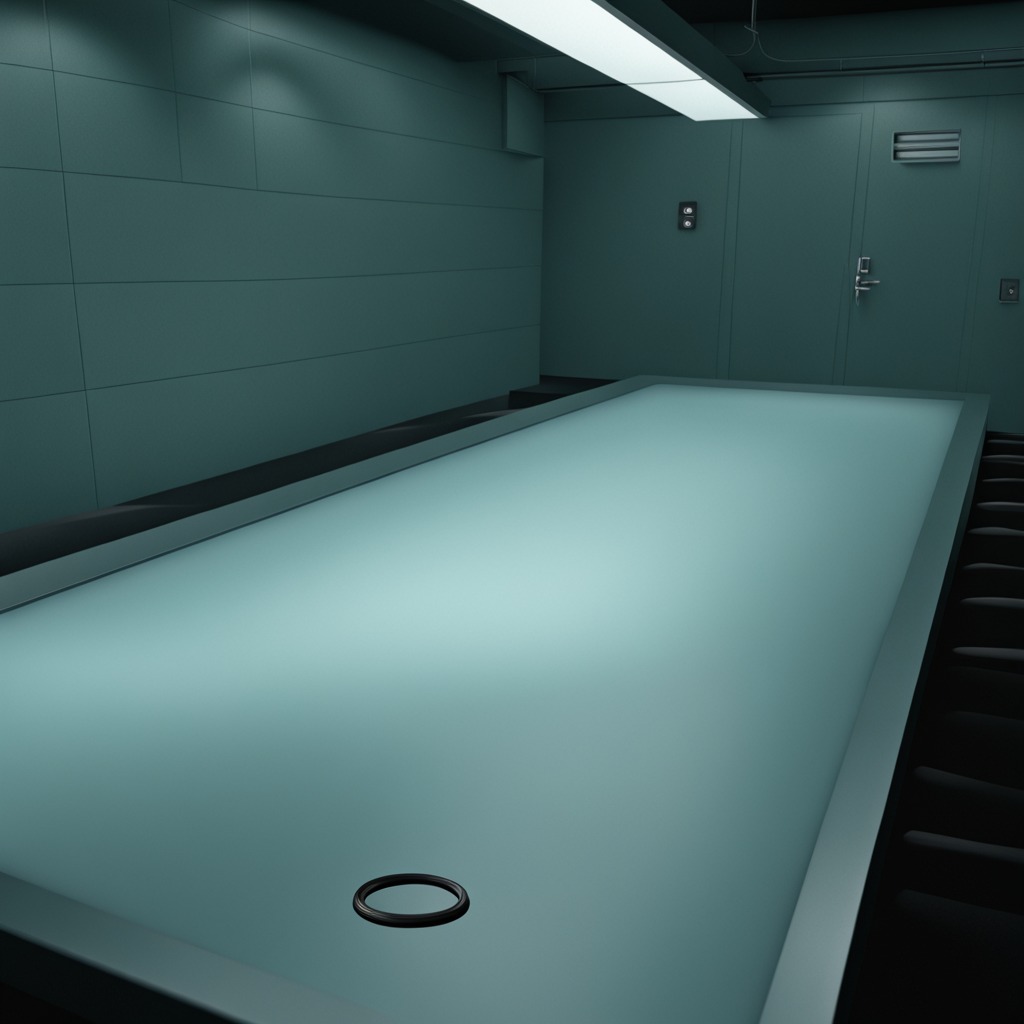
A rubber O-ring lies on a clean empty table in a railway signal maintenance room lit by harsh overhead fluorescents photorealistic surface textures crisp shadows high dynamic range